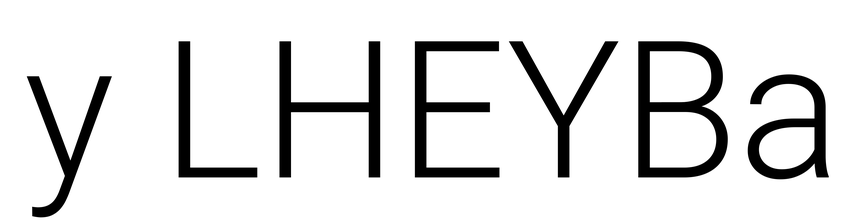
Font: Roboto_Light